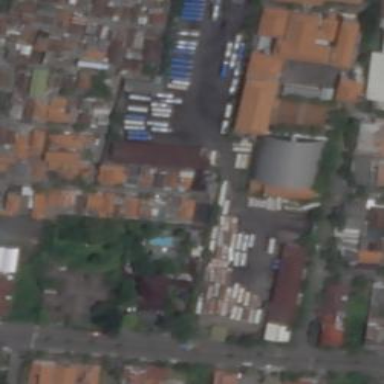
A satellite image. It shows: Industrial area.